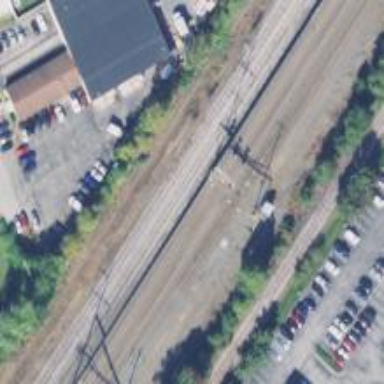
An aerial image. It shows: Railway signal.